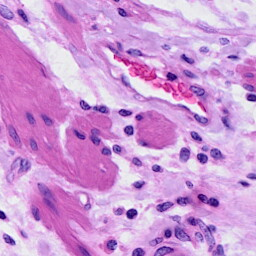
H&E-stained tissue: Ovarian